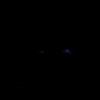
Label: space